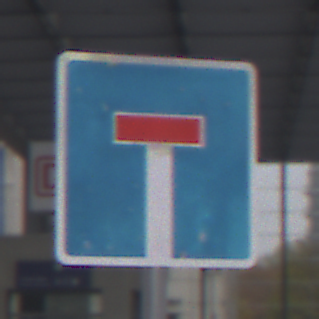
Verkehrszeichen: Sackgasse
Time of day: MorningAfternoon
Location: Outdoor (Urban)
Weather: Overcast
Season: NotSpecified
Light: Natural